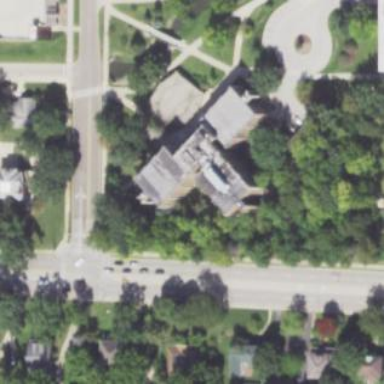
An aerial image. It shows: University building.